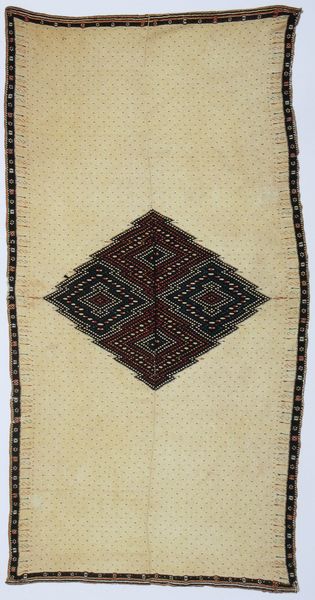
Titel: Sarape
Standort: Santa Fé (NM)
Institution: Spanish Colonial Arts Society Collection
Schlagwörter: blau, dunkel, weiß, dreieck, gelb, ocker, braun, grau, hell, mitte, schwarz, rot, schal, tuch, beige, hochformat, karo, muster, ornament, teppich, alt, falten, rahmen, tischtuch, bestickt, stickerei, stoff, decke, saum, borte, kontrast, umrandung, leine, abstrakt, leer, linien, rand, bordüre, gefaltet, gobelin, wandteppich, handarbeit, wolle, symmetrie, ornamente, läufer, sticken, stola, foto, fotografie, photographie, punkte, kante, vier, hintegrund, gepunktet, kreuz, orient, orientalisch, rechteck, symmetrisch, umrahmung, künstler, tupfen, stof, photo, senkrecht, quadrate, geometrisch, musterung, raute, rauten, zacken, zickzack, arabisch, farbfoto, zentral, rechteckig, uneben, fleckig, zentrum, gestickt, gewebe, textil, einfassung, wandbehang, baumwolle, geometrie, gewebt, quadrat, viereck, garn, knüpfen, perser, weben, schwar, abbildung, volkskunst, weberei, photografie, dokumentation, verzerrt, mittig, knicke, persisch, gebetsteppich, gewegt, versetzt, zacke, gehängt, line, rombus, drauchenviereck, eingefaßt, teppick, umfaßt, gewebr, dnukelgrün, kissenhülle